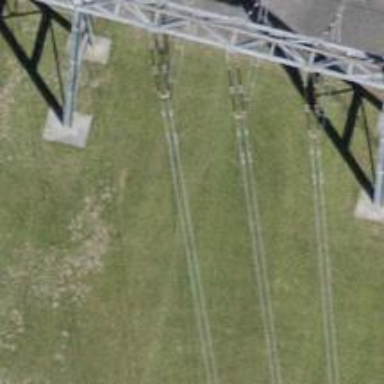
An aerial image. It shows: Insulator used in power systems.